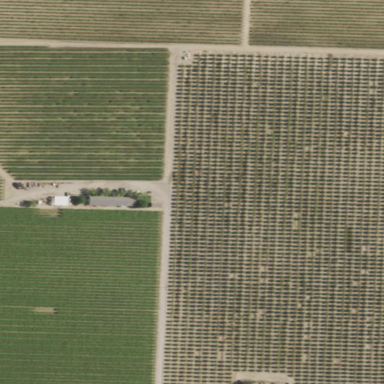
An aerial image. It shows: Vineyard where grapes are grown.